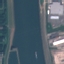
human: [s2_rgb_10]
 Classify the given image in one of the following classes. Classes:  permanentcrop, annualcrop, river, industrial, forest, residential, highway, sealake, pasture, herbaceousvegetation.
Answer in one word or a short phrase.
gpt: River